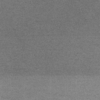
Label: dusty